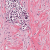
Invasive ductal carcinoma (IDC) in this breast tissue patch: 1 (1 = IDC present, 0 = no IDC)